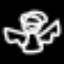
Label: angel